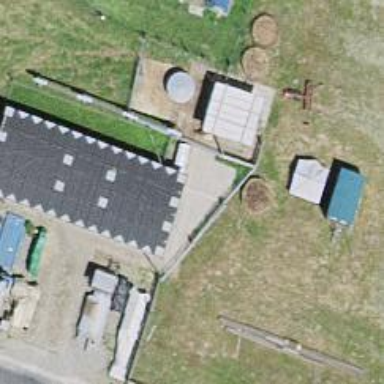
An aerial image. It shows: View of roof of building.